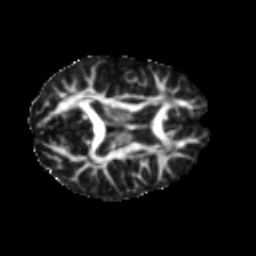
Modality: FA
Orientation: axial
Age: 14
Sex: male
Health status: ill
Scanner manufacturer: ge
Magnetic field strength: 3 T
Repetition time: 6.795 s
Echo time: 0.0797 s